Question: I'm following tutorial here
<URL>
This is my code in main.as
'''
package {
import flash.display.Sprite;
// import the CheckBox class
import fl.controls.CheckBox;
mport flash.events.*;
public class main extends Sprite {
addEventListener( Event.ADDED_TO_STAGE, init );
// create the CheckBoxes
var NS = new CheckBox();
var SS = new CheckBox();
var ES = new CheckBox();
var WS = new CheckBox();
}
private function init( e:Event ):void
{
removeEventListener( Event.ADDED_TO_STAGE, init );
response_txt.text = 'foo bar baz etc';
}
}
'''
When I test it says
Access of undefined properties response_txt.
New picture <URL>

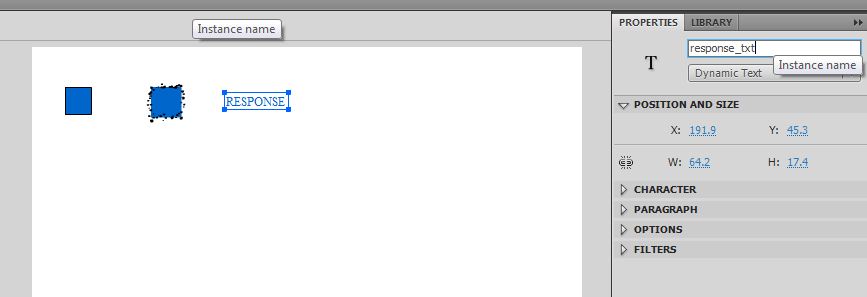
Answer: You never instantiated response_txt.
'''
var response_txt:TextField = new TextField();
response_txt.text = "blah blah blah";
'''
That or you aren't assigning the instance name properly in the flash IDE. I didn't look at the tutorial much but - if your symbol is on the stage, just click on it and be sure to give it the right instance name...